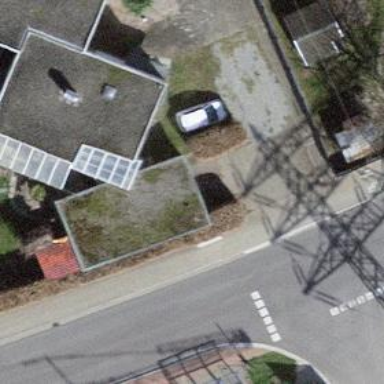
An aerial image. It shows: Group of garages.